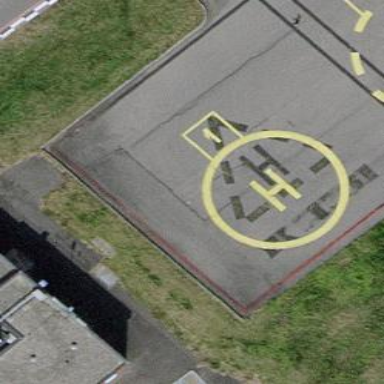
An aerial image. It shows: Image of helipad at airport.